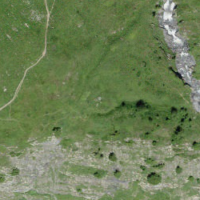
EUNIS habitat code: 23
Species observed at this site:
Campanula barbata